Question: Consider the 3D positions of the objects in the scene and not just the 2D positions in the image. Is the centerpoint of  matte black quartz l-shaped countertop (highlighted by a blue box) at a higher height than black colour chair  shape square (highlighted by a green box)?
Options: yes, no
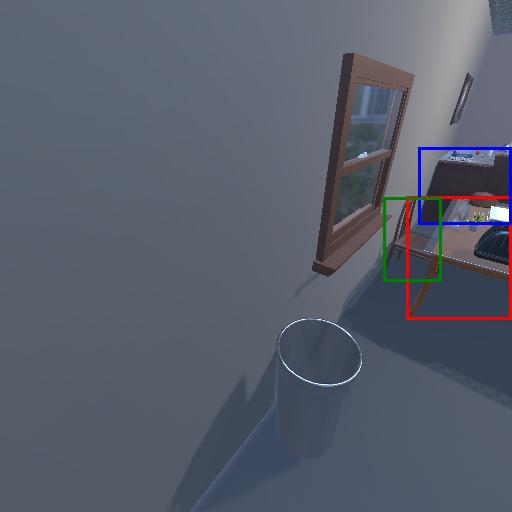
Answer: yes